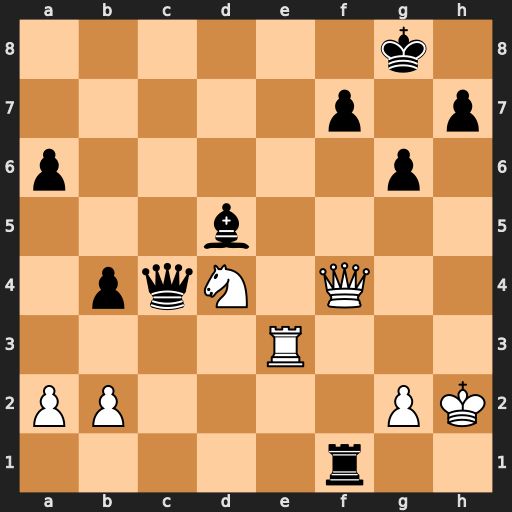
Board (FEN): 6k1/5p1p/p5p1/3b4/1pqN1Q2/4R3/PP4PK/5r2
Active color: w
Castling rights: -
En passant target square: -
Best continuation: Re8+ Kg7 Nf5+ Kf6 Qe5+